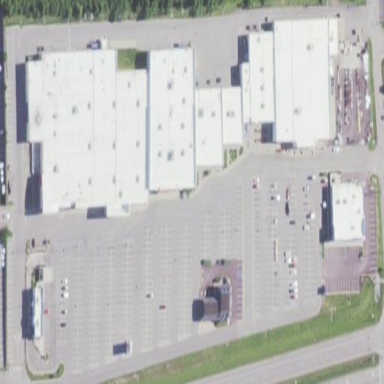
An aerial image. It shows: Retail area.